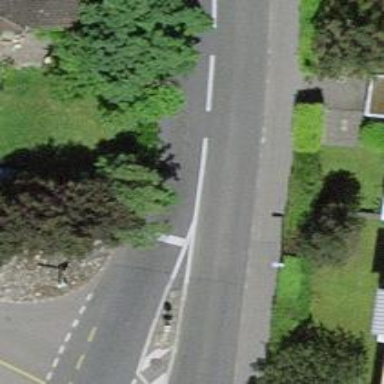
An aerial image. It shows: Residential road with asphalt surface and separate sidewalk.